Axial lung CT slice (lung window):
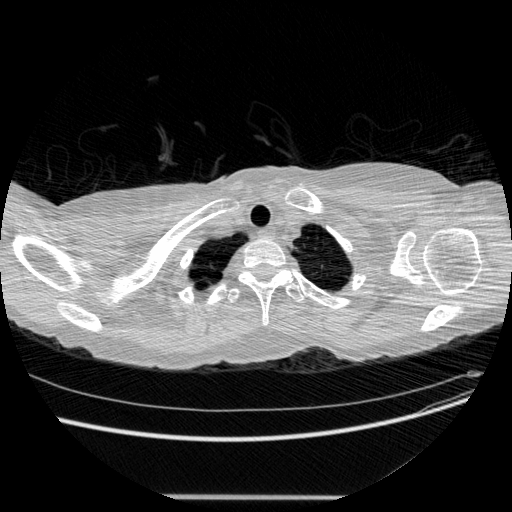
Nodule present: no